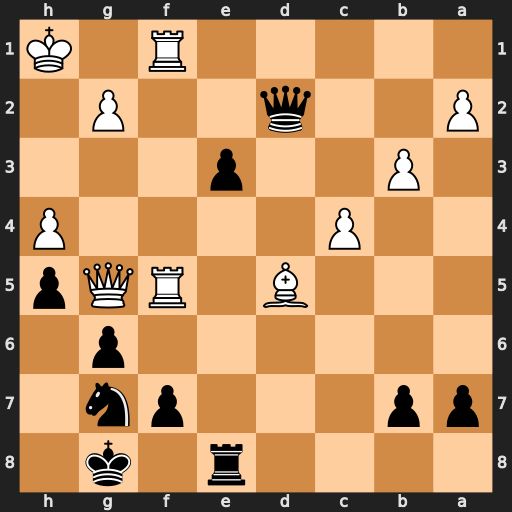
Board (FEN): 4r1k1/pp3pn1/6p1/3B1RQp/2P4P/1P2p3/P2q2P1/5R1K
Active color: b
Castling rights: -
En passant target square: -
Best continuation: gxf5 Rxf5 e2 Bxf7+ Kh8 Qxd2 e1=Q+ Qxe1 Rxe1+ Kh2 Nxf5